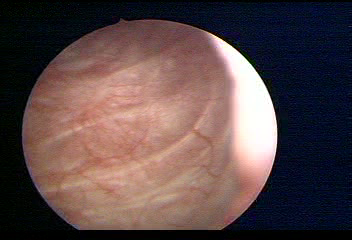
Modality: WLC
Class: Normal mucosa
Bladder cancer association: No